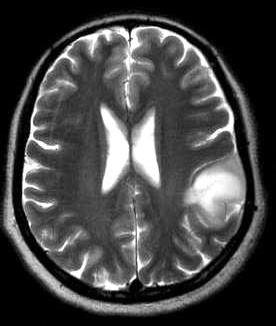
Label: notumor